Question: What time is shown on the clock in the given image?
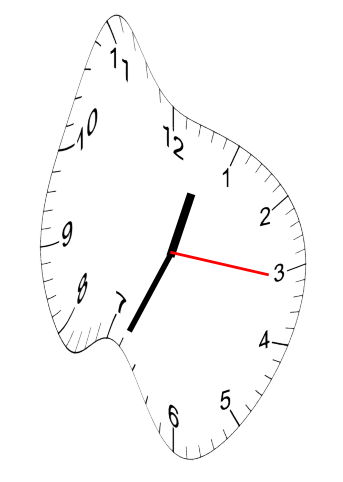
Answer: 12:34:16